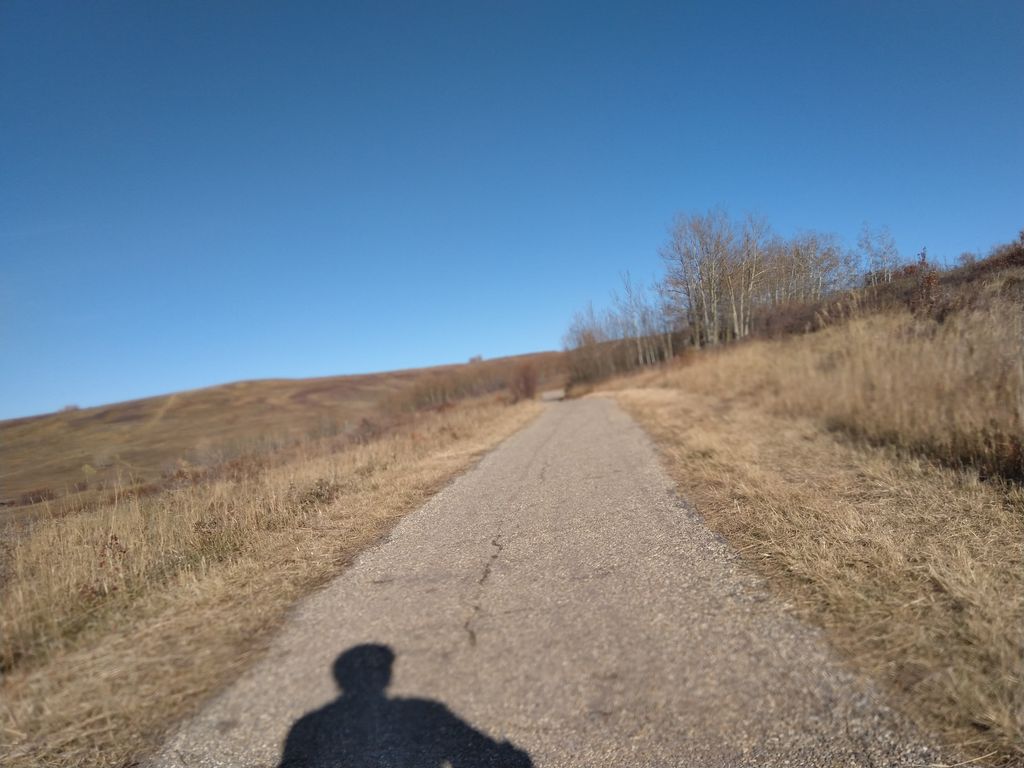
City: calgary